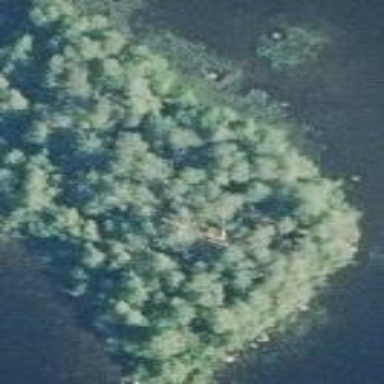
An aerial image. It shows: Islet surrounded by woodland.